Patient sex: M
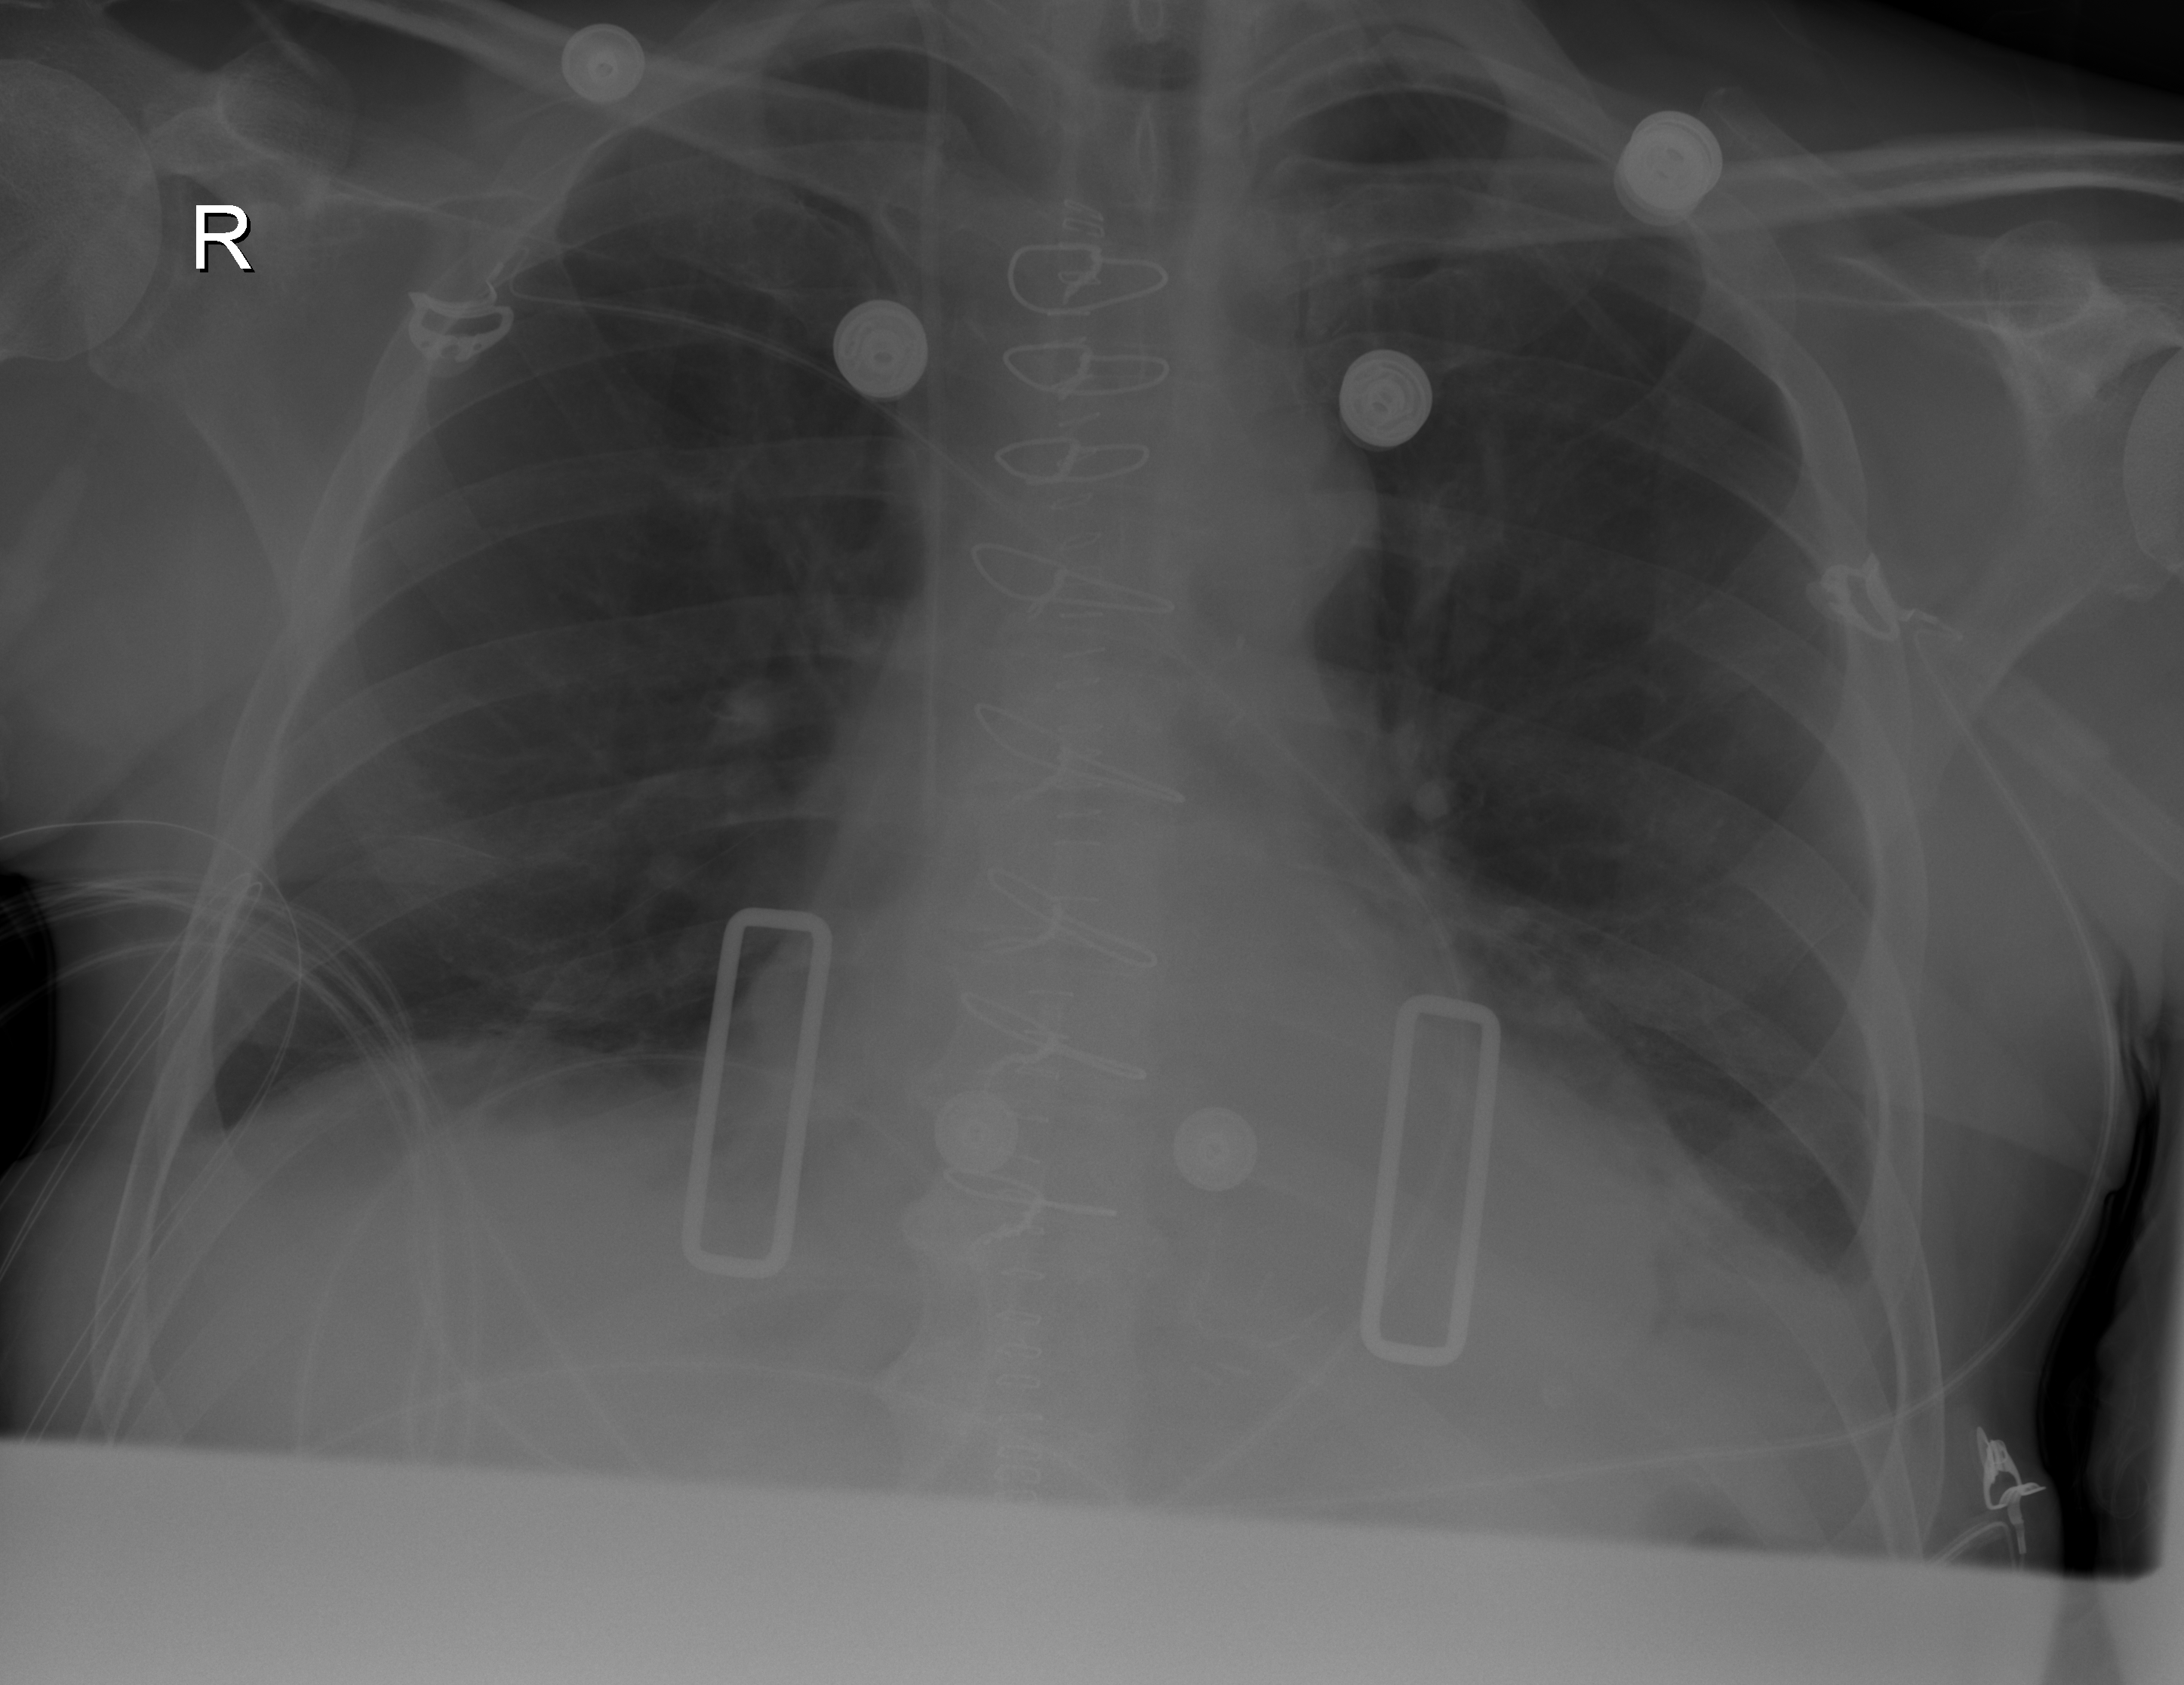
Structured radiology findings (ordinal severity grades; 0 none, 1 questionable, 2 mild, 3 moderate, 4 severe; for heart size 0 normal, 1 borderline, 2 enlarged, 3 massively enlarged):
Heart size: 1
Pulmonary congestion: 0
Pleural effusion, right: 2
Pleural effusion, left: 2
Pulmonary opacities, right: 0
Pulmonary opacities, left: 2
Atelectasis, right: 2
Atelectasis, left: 2